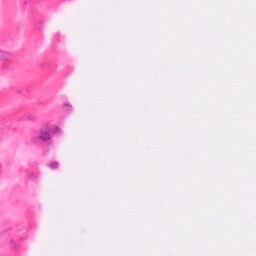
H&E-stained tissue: Colon